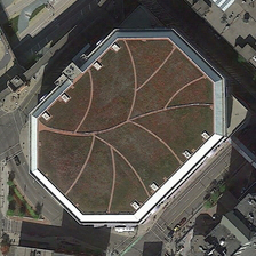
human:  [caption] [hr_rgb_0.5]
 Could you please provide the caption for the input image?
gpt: The octagonal memory center shows a large number of gray

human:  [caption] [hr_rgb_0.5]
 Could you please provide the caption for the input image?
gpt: The octagonal memory center shows a large amount of gray.

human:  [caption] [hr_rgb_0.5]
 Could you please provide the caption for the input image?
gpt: Octagonal memory center displays a large number of gray

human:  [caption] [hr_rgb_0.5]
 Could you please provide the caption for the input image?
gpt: The octagonal memory center shows many grays

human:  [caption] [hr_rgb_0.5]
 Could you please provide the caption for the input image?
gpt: The octagonal memory center shows a lot of gray